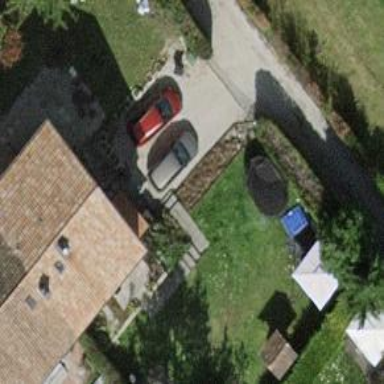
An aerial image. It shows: Garden enclosed by fence.